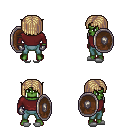
a pixel art fantasy rpg character, male body template, orc, green skin, maroon long-sleeve shirt, teal pants, white blonde pageboy hairstyle, metal gloves, white slippers, shield, four views (front, back, left, right), 2x2 character sprite sheet, small pixel art, hard edges, no anti-aliasing